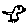
Label: bird